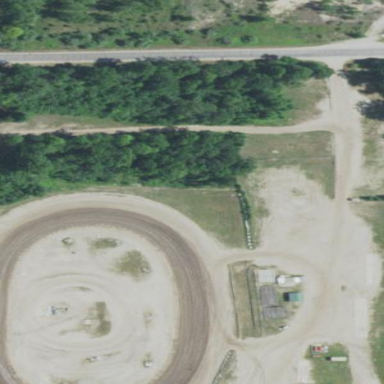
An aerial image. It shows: Raceway for motor sports.